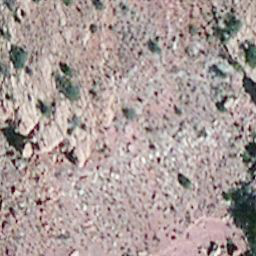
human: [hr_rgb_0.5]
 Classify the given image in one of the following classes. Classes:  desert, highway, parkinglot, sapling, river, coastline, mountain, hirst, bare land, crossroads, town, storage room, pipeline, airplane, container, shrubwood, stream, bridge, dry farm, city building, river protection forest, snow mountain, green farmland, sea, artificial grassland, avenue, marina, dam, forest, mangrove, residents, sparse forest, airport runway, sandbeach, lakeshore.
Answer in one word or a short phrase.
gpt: bare land